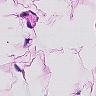
Metastatic tissue present: no